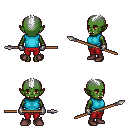
a pixel art fantasy rpg character, female body template, orc, green skin, teal sleeveless shirt, red pants, white short mohawk hairstyle, metal gloves, maroon shoes, spear, four views (front, back, left, right), 2x2 character sprite sheet, small pixel art, hard edges, no anti-aliasing